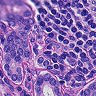
Metastatic tissue present: yes